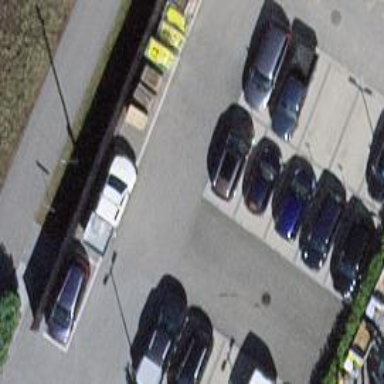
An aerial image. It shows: Asphalt parking aisle off service road.